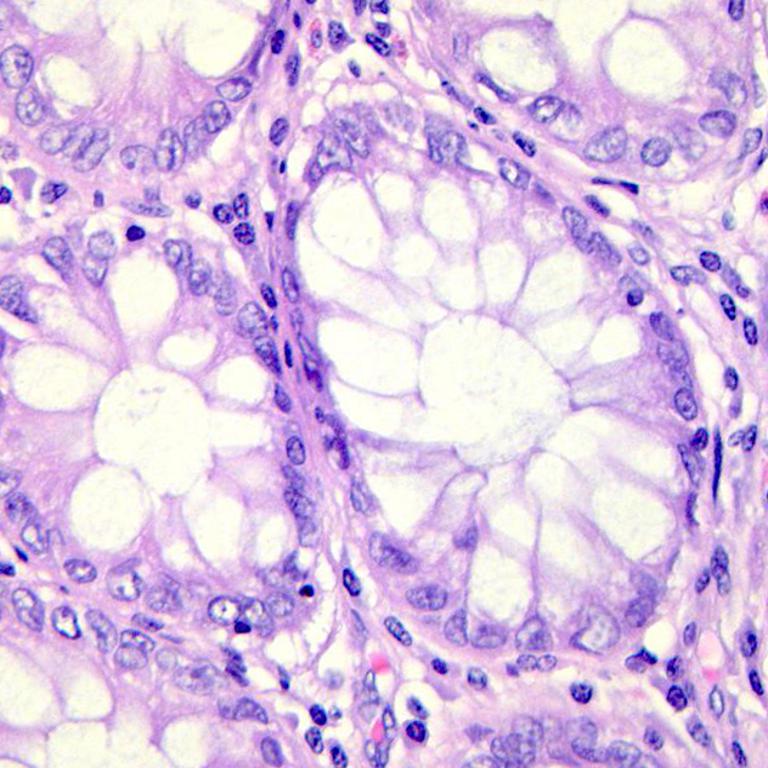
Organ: colon
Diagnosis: benign